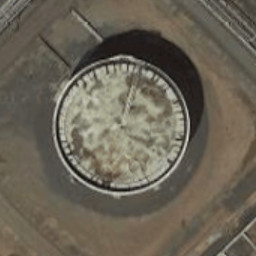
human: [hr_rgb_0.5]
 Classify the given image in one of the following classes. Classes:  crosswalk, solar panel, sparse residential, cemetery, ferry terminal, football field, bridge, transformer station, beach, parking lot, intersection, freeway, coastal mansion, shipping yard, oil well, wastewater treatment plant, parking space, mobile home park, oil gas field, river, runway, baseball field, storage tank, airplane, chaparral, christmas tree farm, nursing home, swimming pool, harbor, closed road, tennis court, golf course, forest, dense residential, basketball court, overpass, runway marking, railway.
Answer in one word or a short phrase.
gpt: storage tank